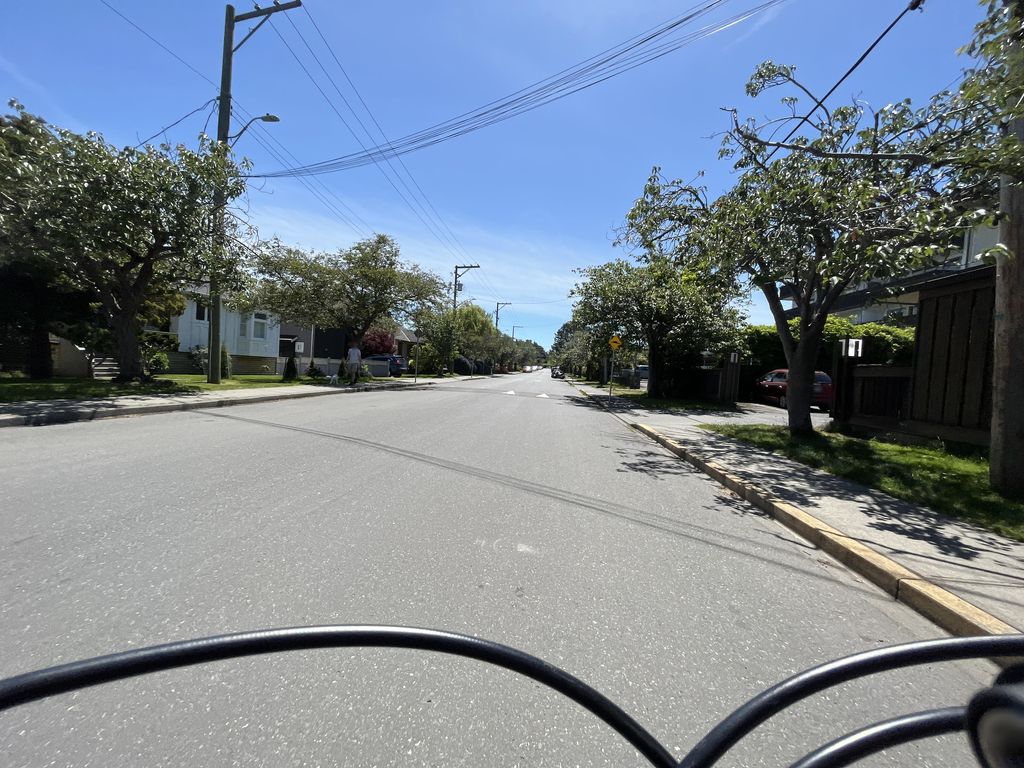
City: victoria